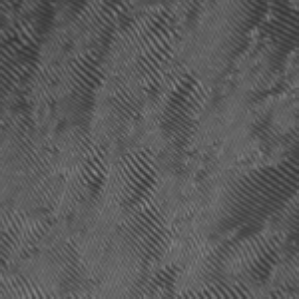
Label: frost